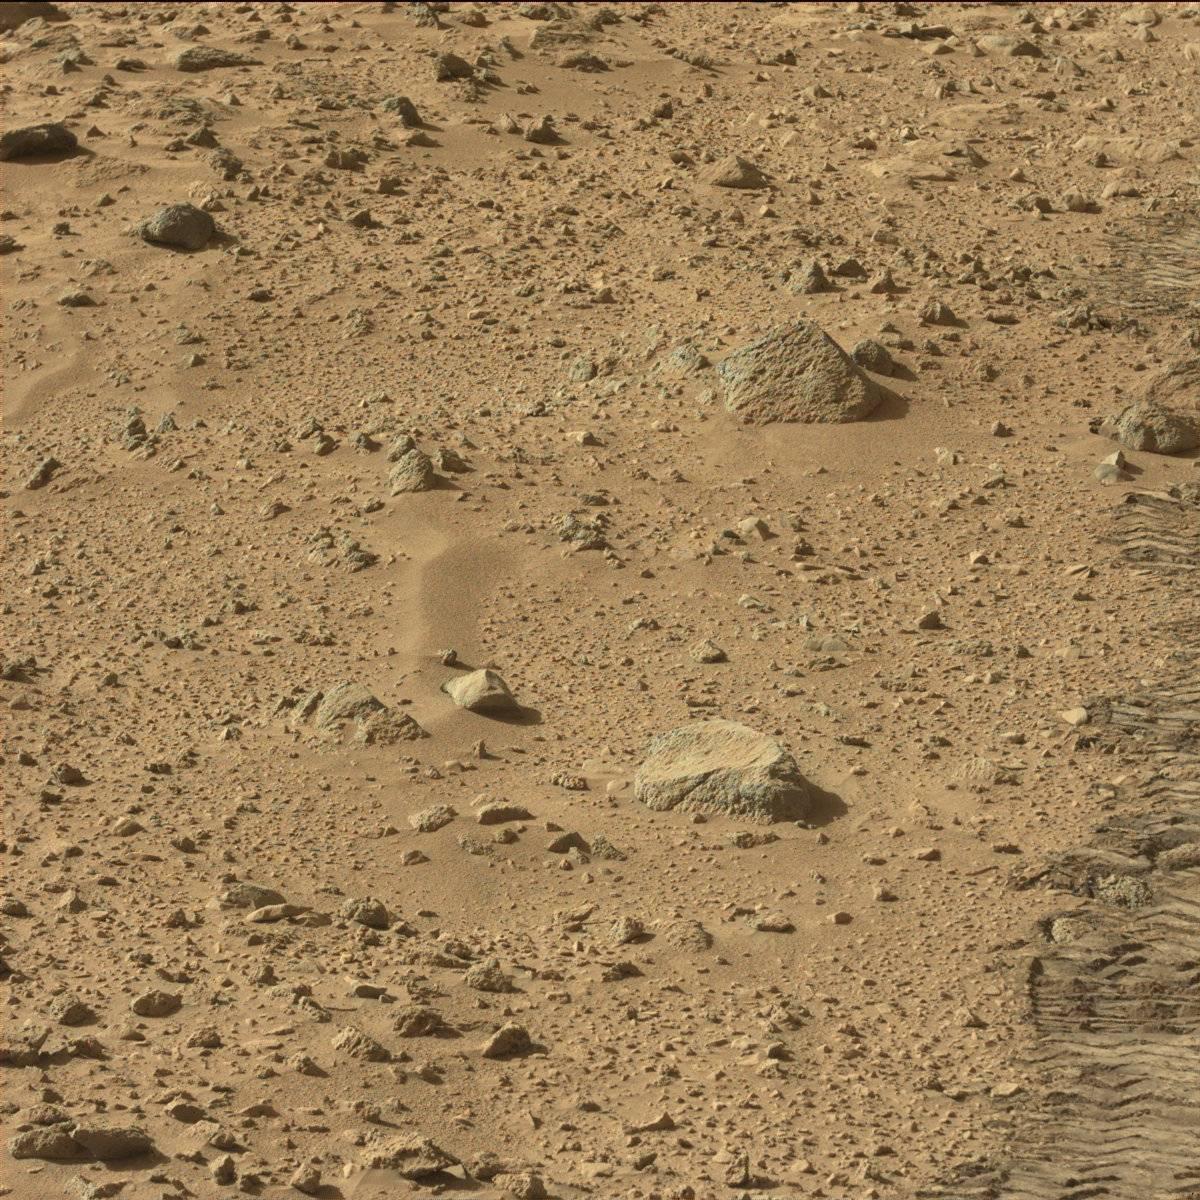
Terrain classes present: Bedrock, Rock, Sand / Soil, Track